Question: I've been searching for similar questions to these, but I couldn't find one, so I'm exposing my problem, hoping you could tell me what am I doing wrong and how to correct it.
I'm trying the accomplish the following scenario: two divs, side by side, using 100% of height and width, in which the left one can be scrollable. The right one has a few divs on top of each other, and the last one should have its contents scrollable too.
A picture can better describe the scenario:

The blue divs are the ones that can be scrollable, but the height of red ones is unknown.
I was able to partially accomplish this, but the problem is that the content of the last div is pulled down from the view in the same proportion as the height sum of the red divs, so when the user scrolls that blue div he won't be able to view the full content of it.
What can I do to solve this?
I also got a fiddle where this behavior can be reproduced: <URL>
Thanks for any feedback on this.
HTML:
'''
<div class="container">
<div id="left">
Left (first)<br />
[...]Left<br />
Left (last)<br />
</div>
<div id="right">
<div id="header1">Header 1</div>
<div id="header1">Header 2</div>
<div id="header1">Header 3</div>
<div id="rightContent">
Right (first)<br />
Right<br />
[...]
Right (last)<br />
</div>
</div>
</div>
'''
CSS:
'''
html, body {
margin: 0;
padding: 0;
height: 100%;
width: 100%;
overflow: hidden;
}
.container {
height: 100%;
width: 100%;
background: pink;
}
#left {
float: left;
width: 100px;
height: 100%;
overflow-y: auto;
background: gold;
}
#right {
height: 100%;
width: 100%;
}
#rightContent {
height: 100%;
overflow-y: auto;
background: lime;
}
'''
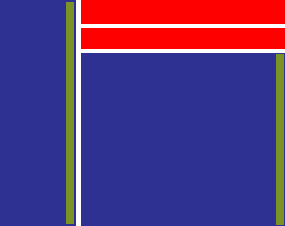
Answer: Since you will not know what the size of '#header1' you can go about this by using javascript or jQuery.
('ids''#header1')
The html I changed:
'''
<div class="headParent">
<div class="header1">Header 1</div>
<div class="header1">Header 2</div>
<div class="header1">Header 3</div>
</div>
'''
The little jQuery I wrote:
'''
function rightSize() {
var hH = $('.headParent').height(), // grabs the '#header1''s parents height
mH = $('#rightContent').height() - hH; // minus the height from the '#rightContent'
$('#rightContent').css({height: mH});
}
rightSize();
'''
Finally, a fiddle: <URL>
<URL> of the '.header1' the '#rightContent' will still adapt correctly to fit the content.